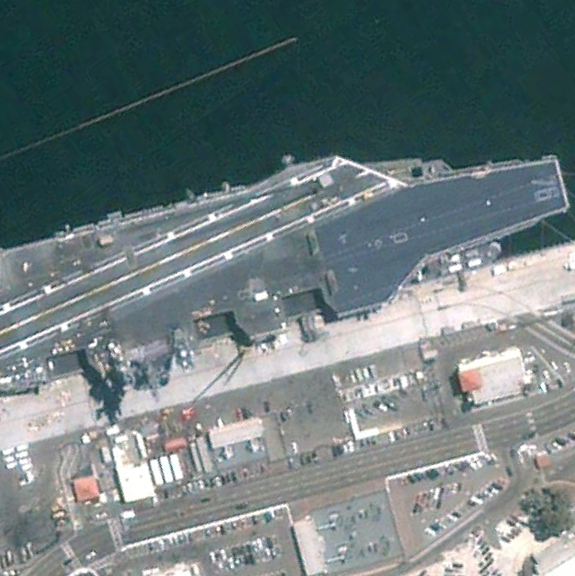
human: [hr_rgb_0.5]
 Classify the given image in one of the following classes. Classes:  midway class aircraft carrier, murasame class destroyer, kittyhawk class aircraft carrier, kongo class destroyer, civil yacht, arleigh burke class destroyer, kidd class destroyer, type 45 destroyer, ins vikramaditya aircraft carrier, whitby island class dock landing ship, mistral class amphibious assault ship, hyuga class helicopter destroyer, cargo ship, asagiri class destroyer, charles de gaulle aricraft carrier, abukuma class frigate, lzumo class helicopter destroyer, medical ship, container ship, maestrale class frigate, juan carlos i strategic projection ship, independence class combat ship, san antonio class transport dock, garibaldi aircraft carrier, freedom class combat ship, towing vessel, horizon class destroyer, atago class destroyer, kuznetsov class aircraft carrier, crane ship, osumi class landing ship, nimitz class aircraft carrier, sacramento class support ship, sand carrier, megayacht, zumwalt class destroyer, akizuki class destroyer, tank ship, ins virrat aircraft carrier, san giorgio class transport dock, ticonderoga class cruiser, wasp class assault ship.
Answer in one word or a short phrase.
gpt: Nimitz class aircraft carrier